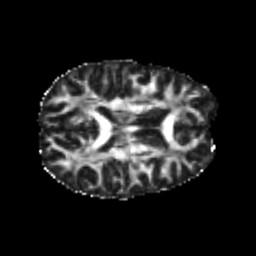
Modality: FA
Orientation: axial
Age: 22
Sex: female
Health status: healthy
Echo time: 0.074 s